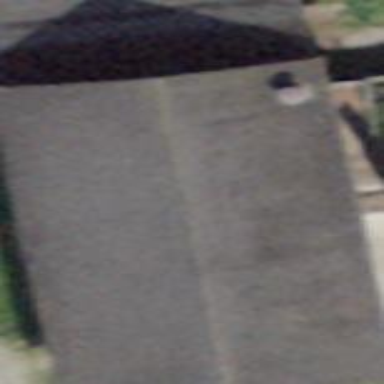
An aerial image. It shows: Barn.